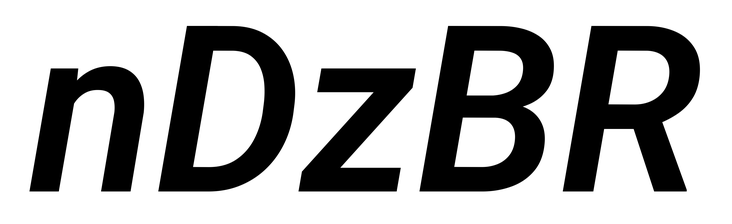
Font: Roboto-Italic_SemiBold_Italic